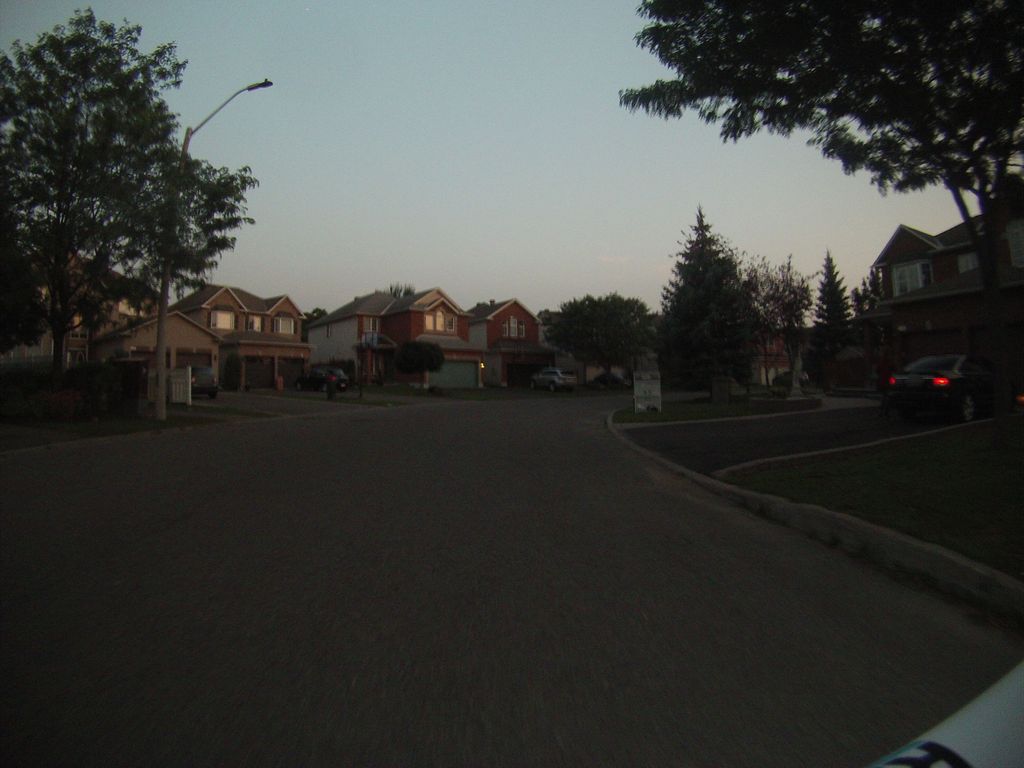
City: ottawa-gatineau